Chest X-ray:
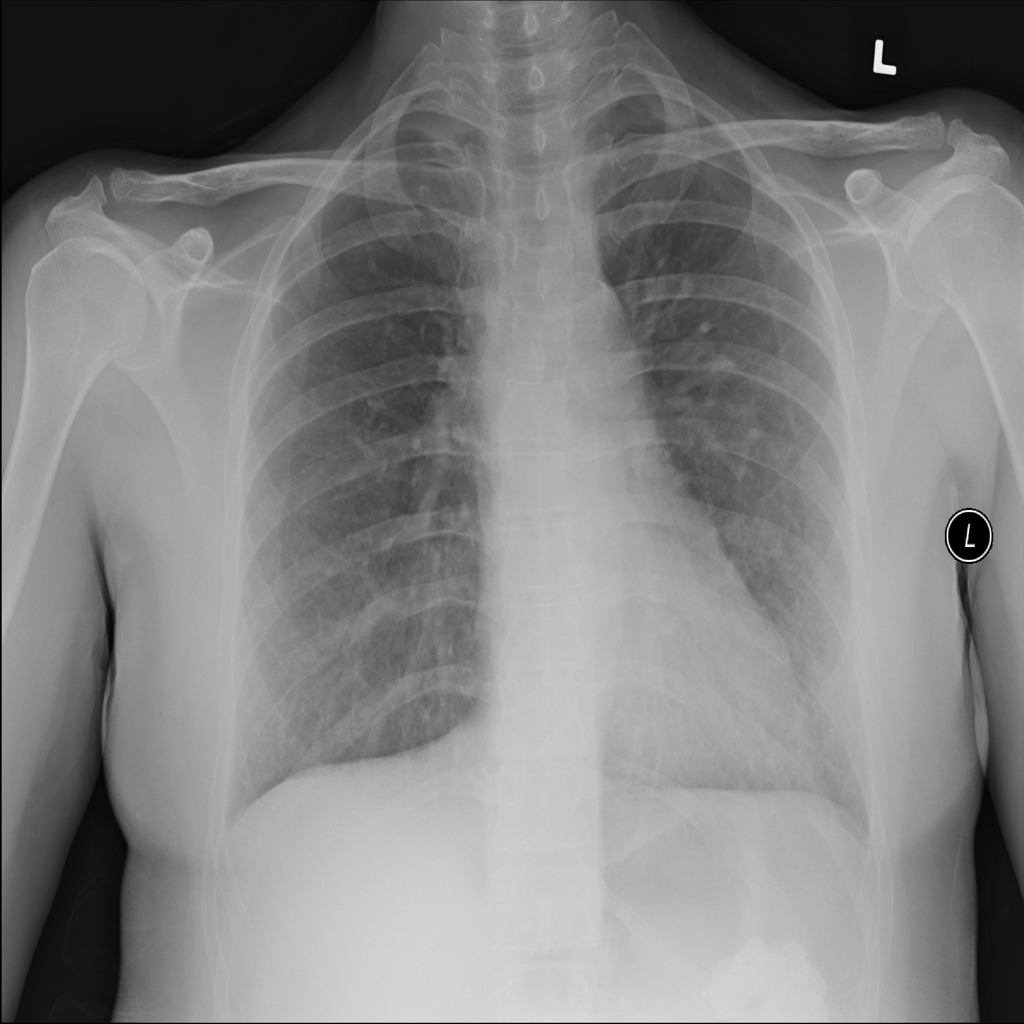
No abnormal finding: yes